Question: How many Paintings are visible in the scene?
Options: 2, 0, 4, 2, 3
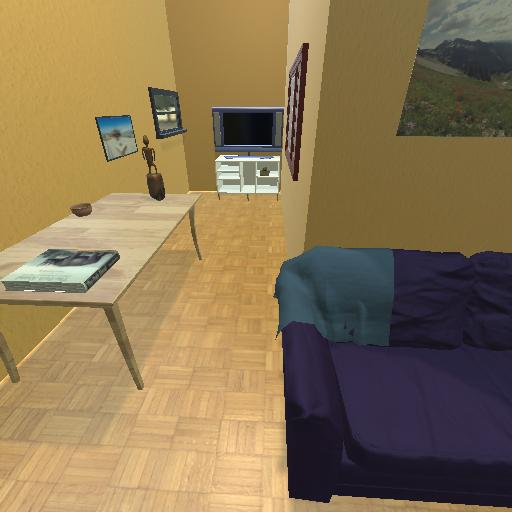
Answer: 2